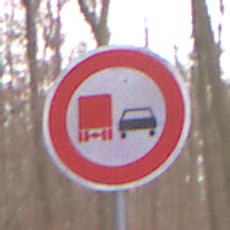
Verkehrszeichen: UeberholverbotKraftfahrzeuge
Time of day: Midday
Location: Outdoor (Nature)
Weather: Overcast
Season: Autumn
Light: Natural